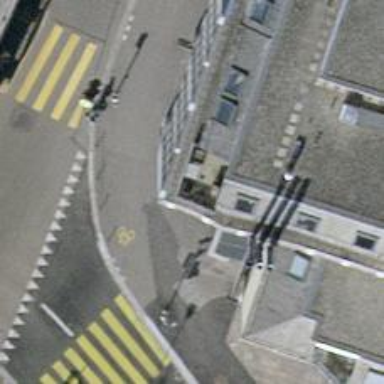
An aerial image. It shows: Bicycle parking area with bollards.